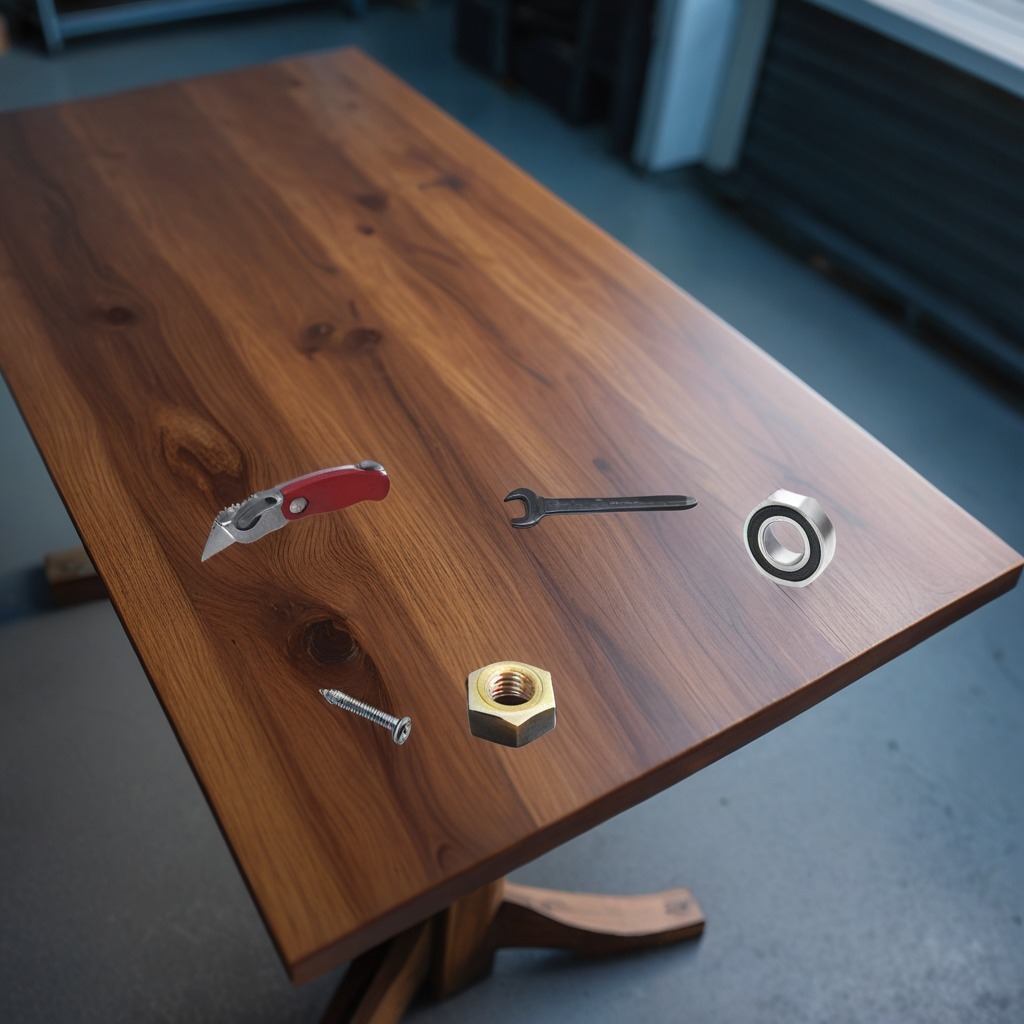
A ball bearing, a utility knife, a metal machine screw, a metal nut, and a wrench are lying on the old table with faint burn marks in a small garage at twilight.